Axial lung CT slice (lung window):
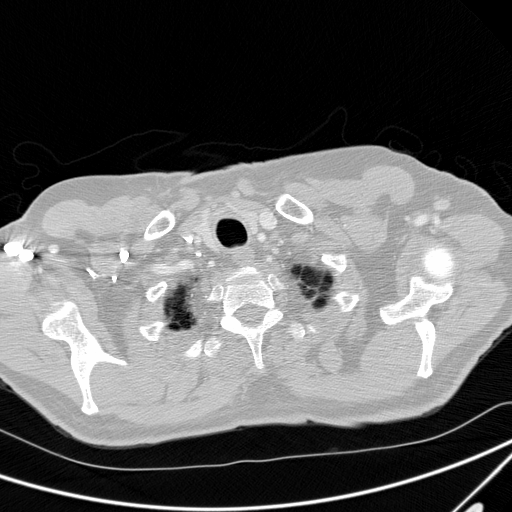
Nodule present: no